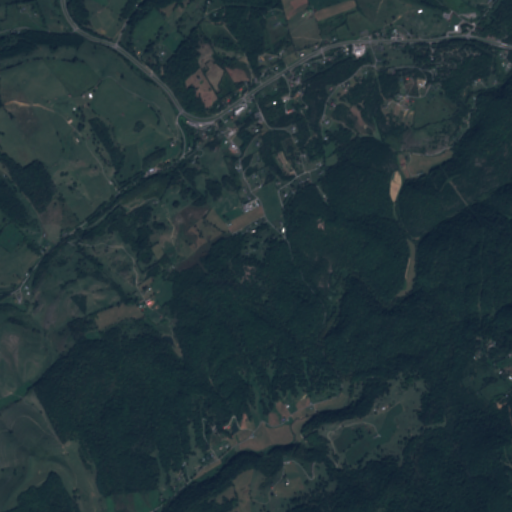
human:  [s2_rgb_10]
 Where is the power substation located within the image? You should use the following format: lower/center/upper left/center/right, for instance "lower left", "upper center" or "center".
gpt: The power substation is located in the upper right of the image.
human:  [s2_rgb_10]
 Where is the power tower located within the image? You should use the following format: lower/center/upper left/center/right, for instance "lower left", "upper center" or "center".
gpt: The power tower is located in the upper right of the image.
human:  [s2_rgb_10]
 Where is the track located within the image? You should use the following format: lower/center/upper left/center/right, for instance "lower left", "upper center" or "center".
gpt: There is no track in the image.